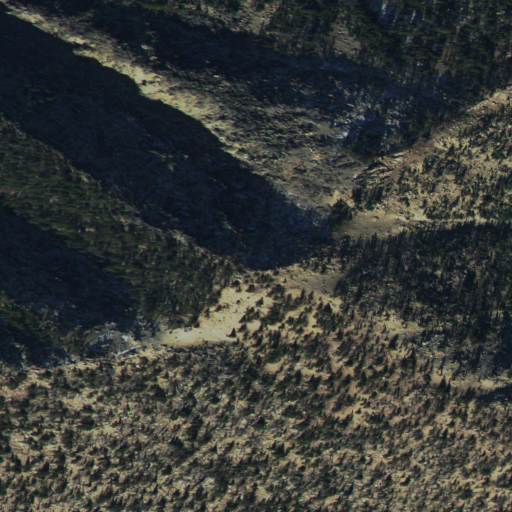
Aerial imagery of mountain in Idaho named Robinson Bar Peak containing grassland, evergreen forest, and shrub